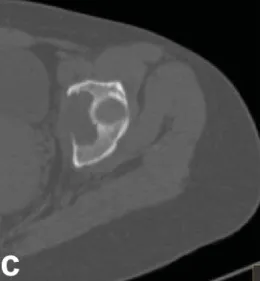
(c) Axial bone window.
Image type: radiology (ct)